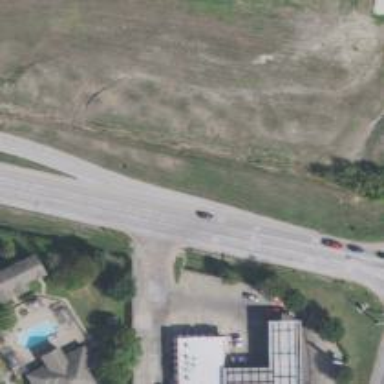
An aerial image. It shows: Tertiary road with frontage road along it.